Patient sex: M
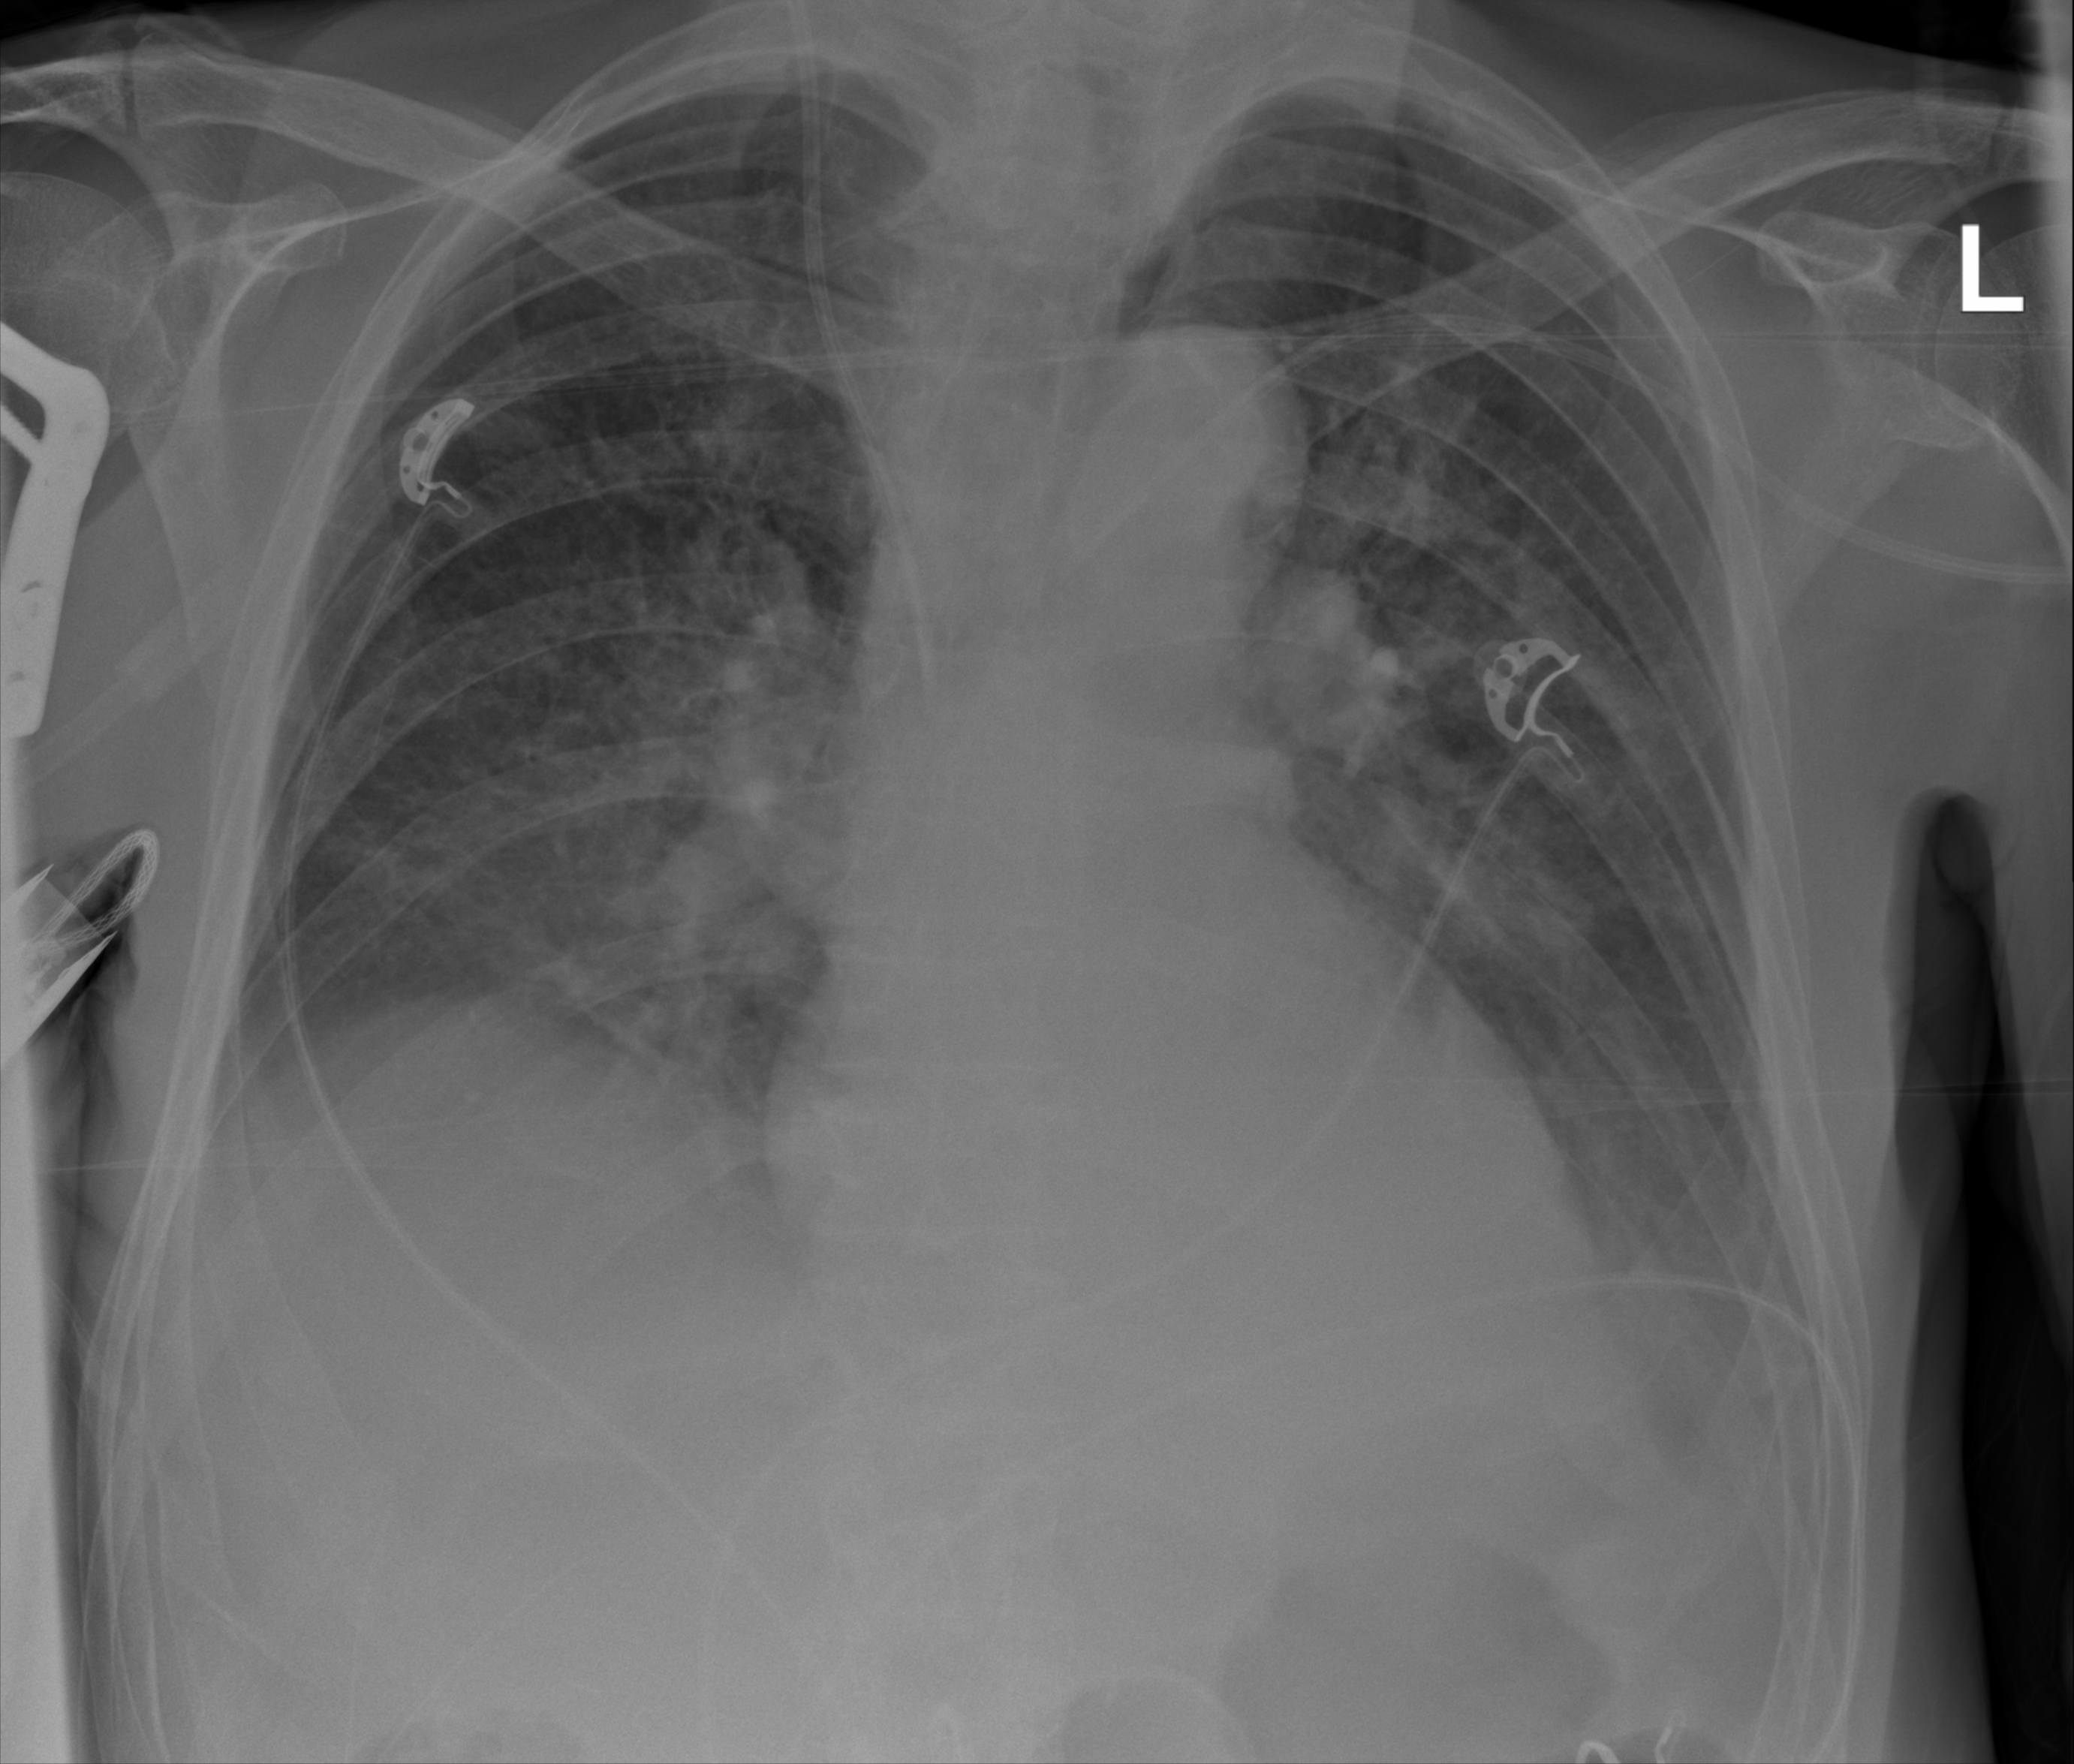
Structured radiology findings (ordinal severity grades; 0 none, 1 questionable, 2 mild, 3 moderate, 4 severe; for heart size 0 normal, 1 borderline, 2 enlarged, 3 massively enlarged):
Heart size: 0
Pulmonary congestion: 2
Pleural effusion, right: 2
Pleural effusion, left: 2
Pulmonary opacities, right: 2
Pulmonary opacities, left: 2
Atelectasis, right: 2
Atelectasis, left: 2